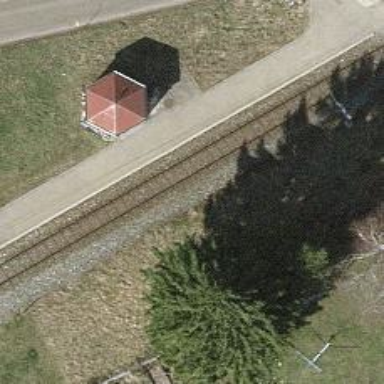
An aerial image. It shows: Public transport stop position.